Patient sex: M
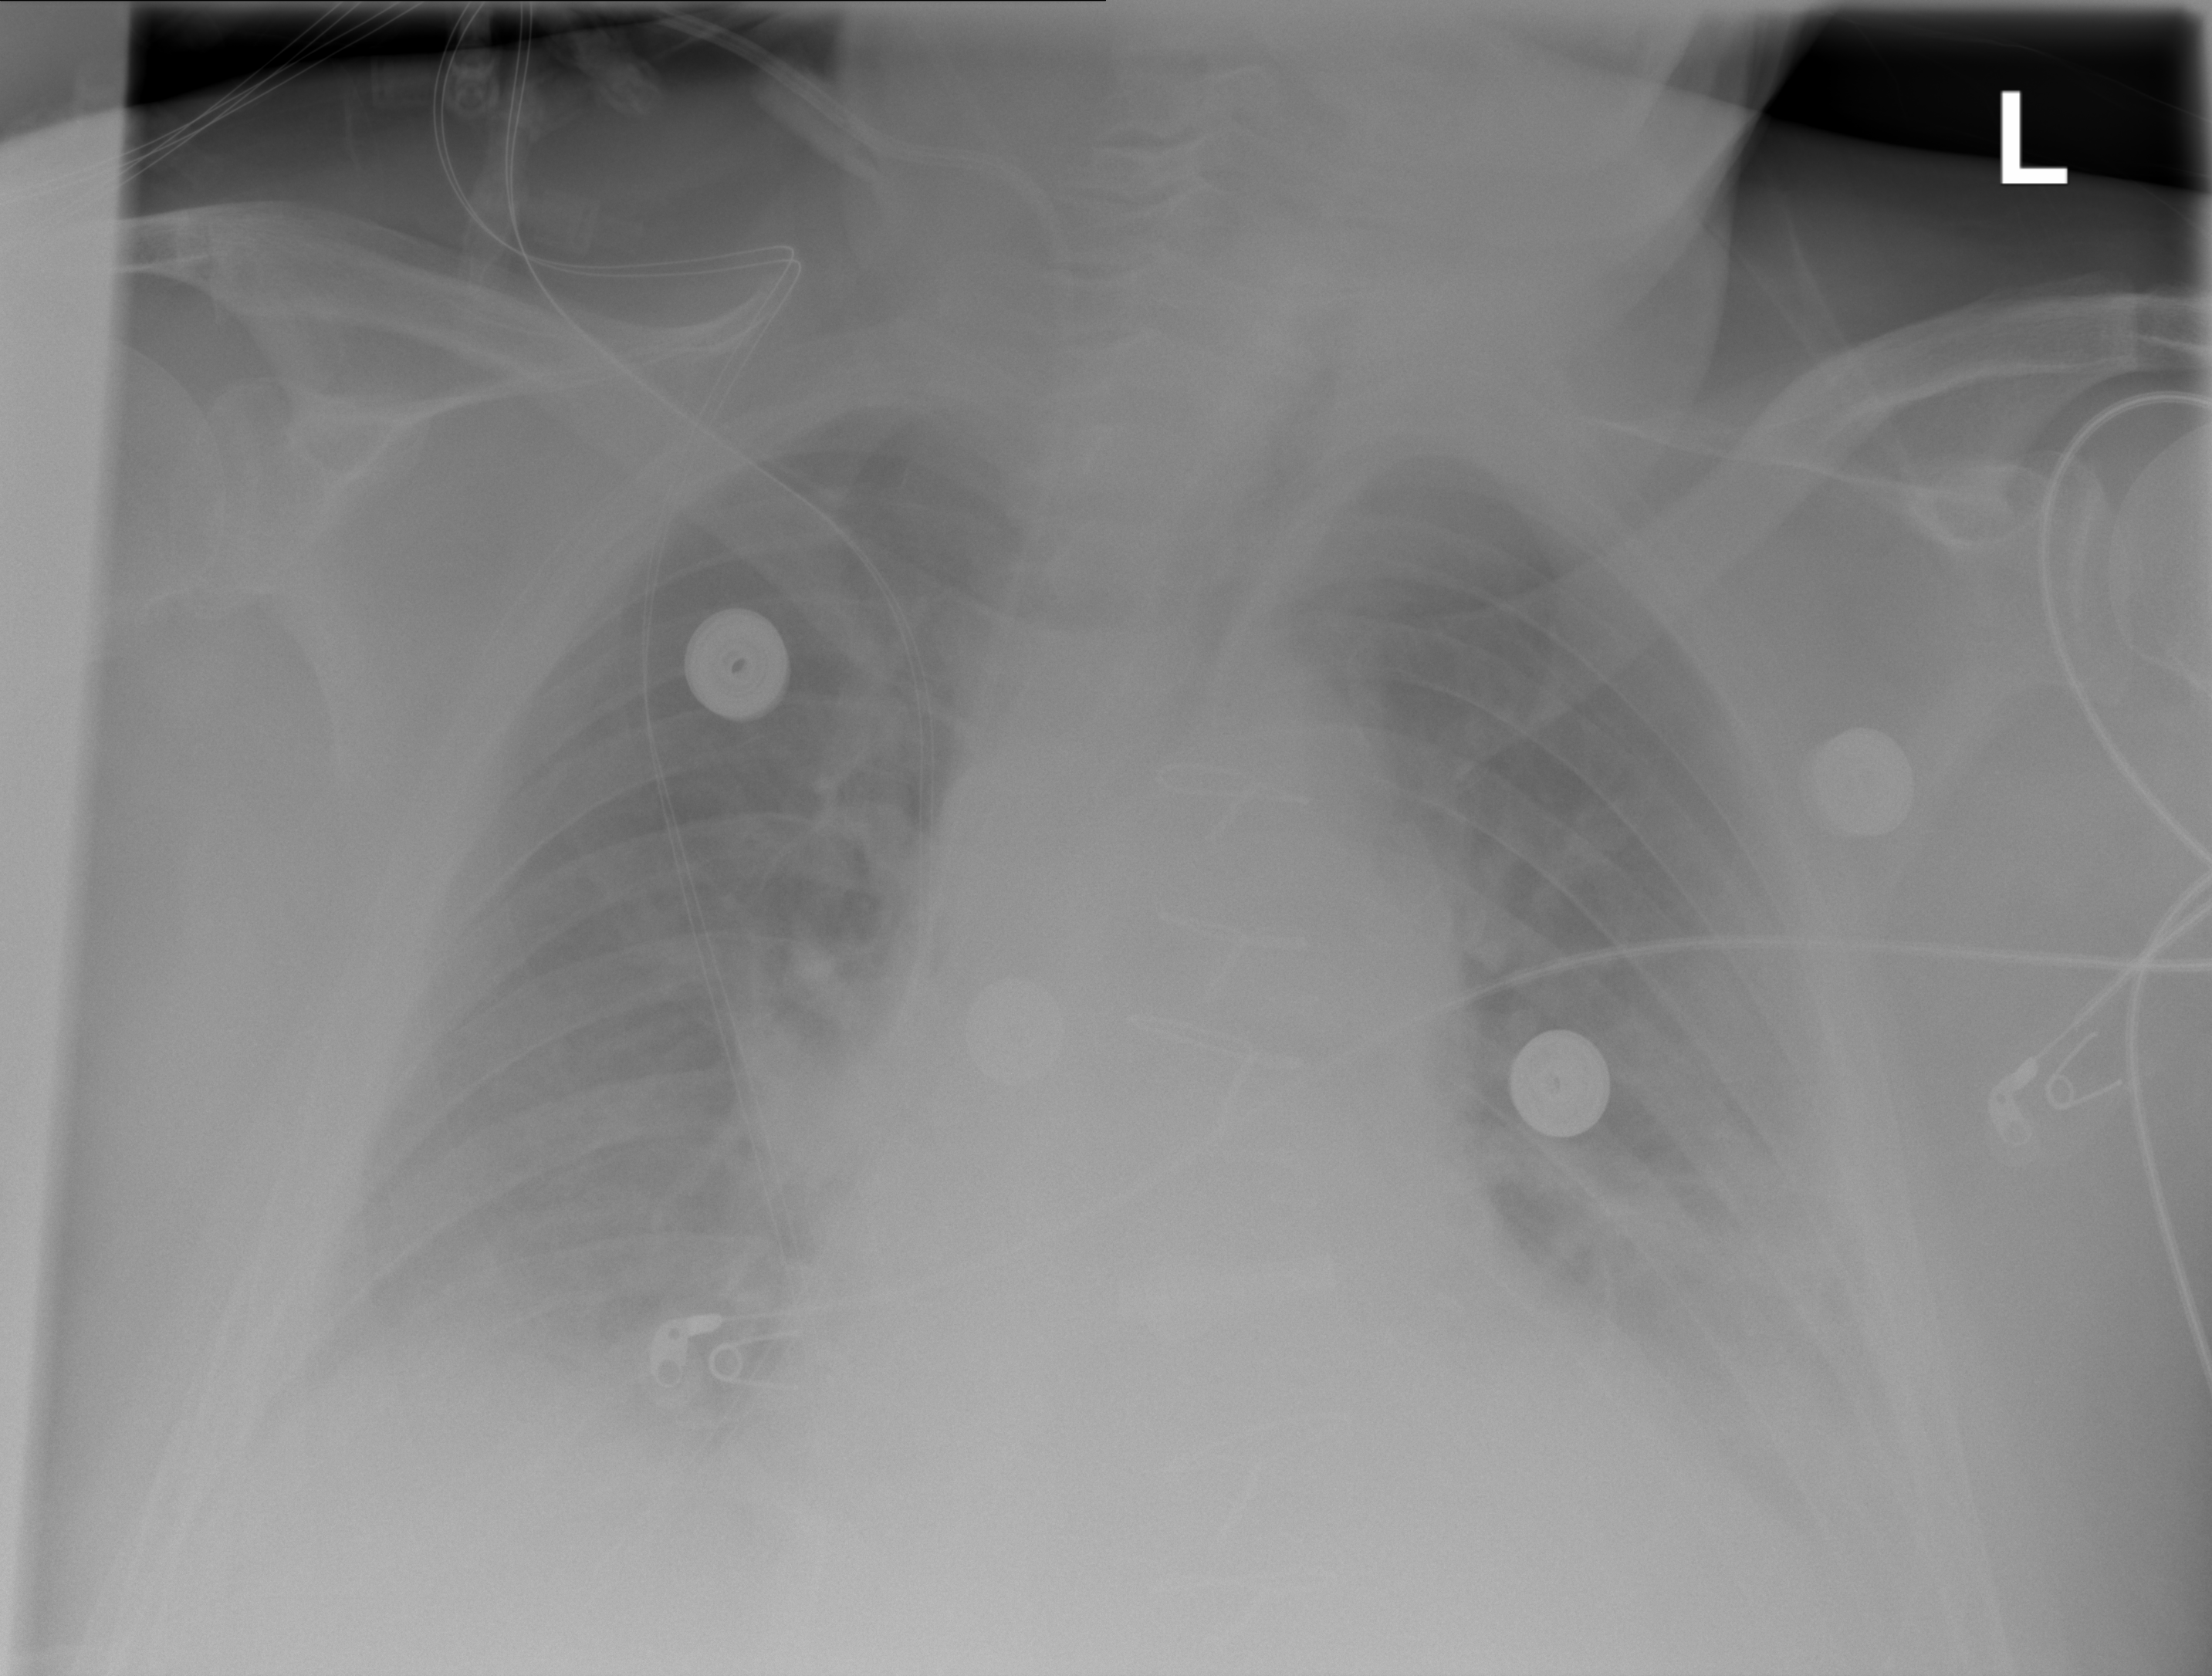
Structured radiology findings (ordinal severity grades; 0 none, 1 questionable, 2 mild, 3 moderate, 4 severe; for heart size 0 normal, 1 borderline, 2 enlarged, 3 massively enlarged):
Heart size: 2
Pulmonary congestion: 2
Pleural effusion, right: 2
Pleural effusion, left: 2
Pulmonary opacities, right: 2
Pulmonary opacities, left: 2
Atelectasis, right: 3
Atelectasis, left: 3